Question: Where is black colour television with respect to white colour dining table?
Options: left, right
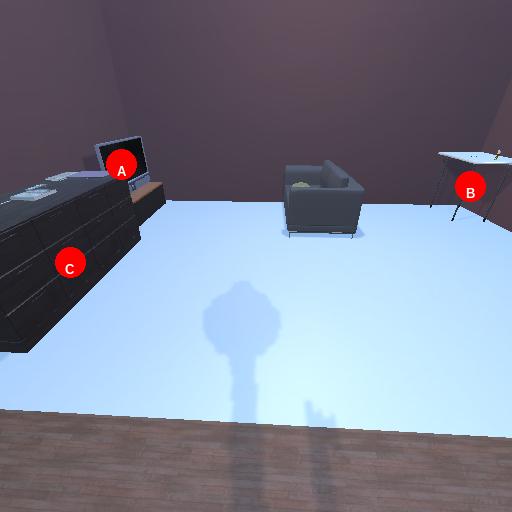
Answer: left